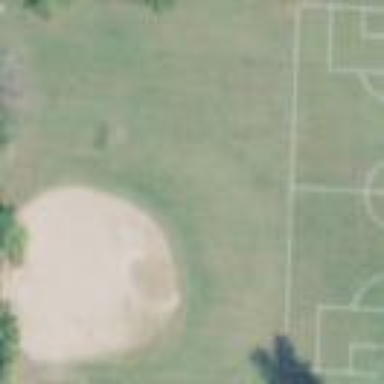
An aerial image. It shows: Baseball pitch for leisure land.